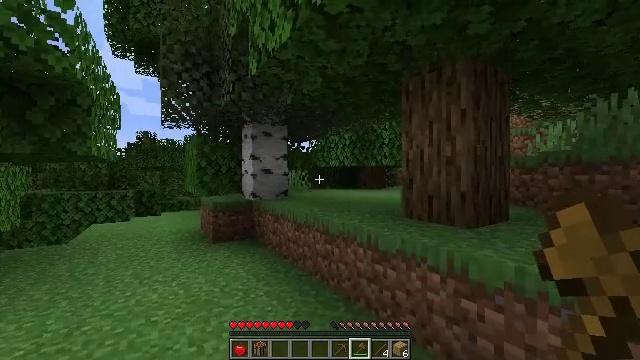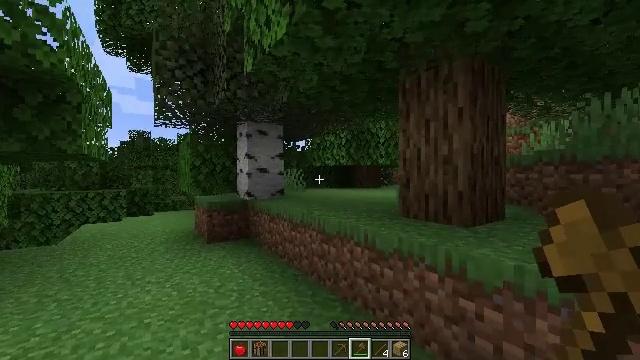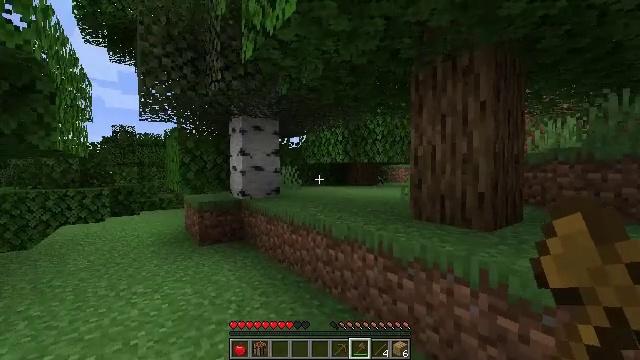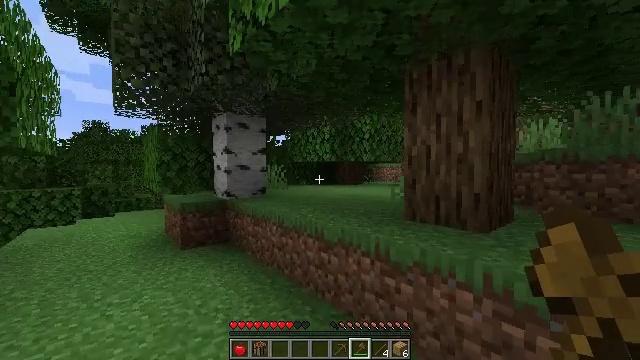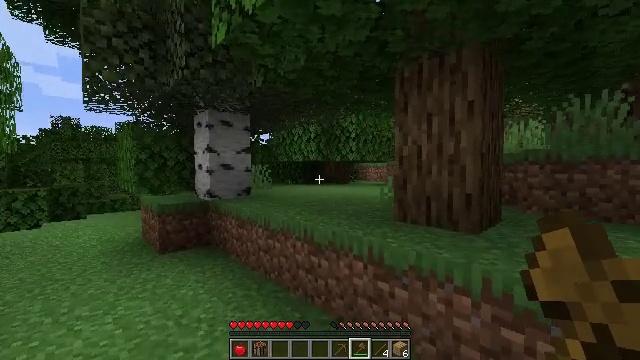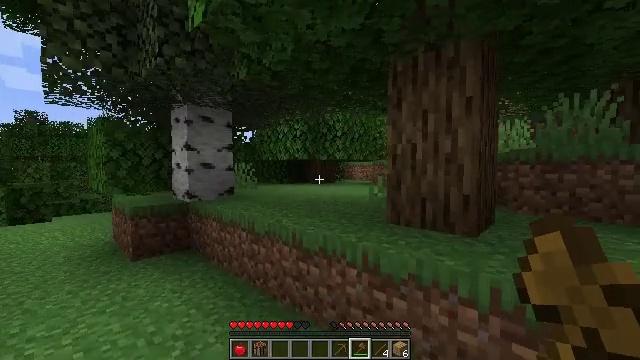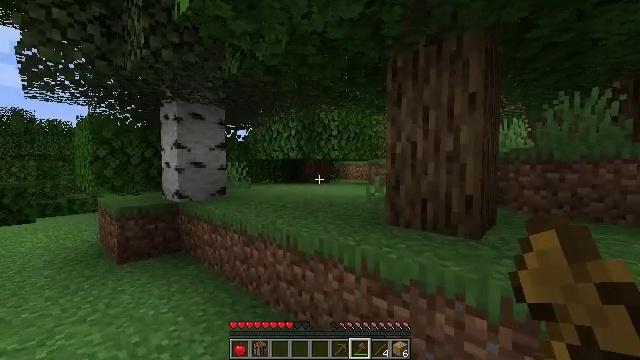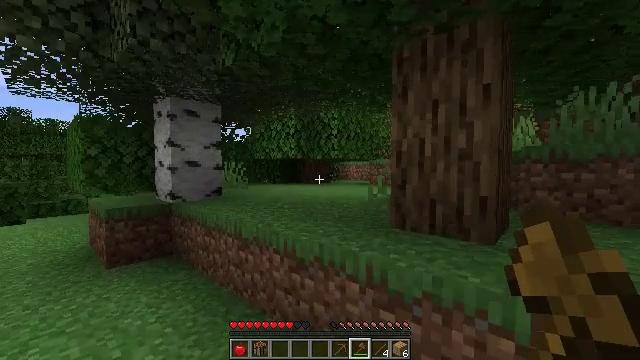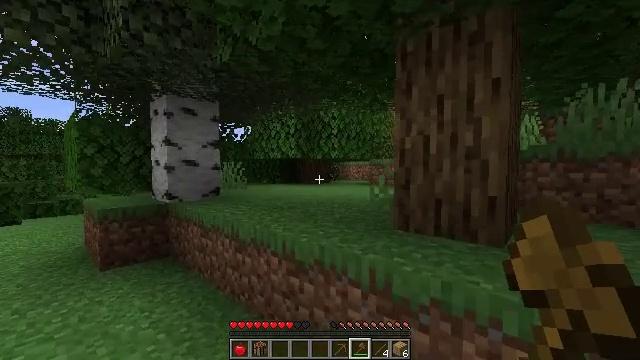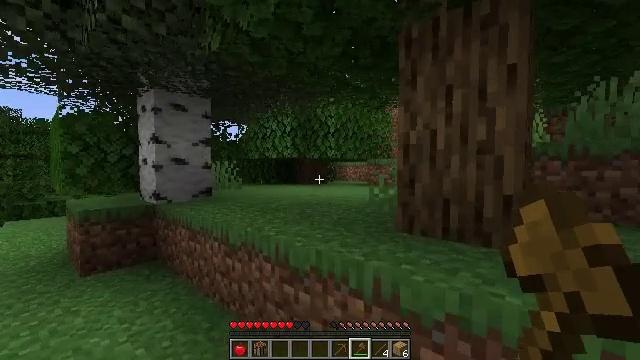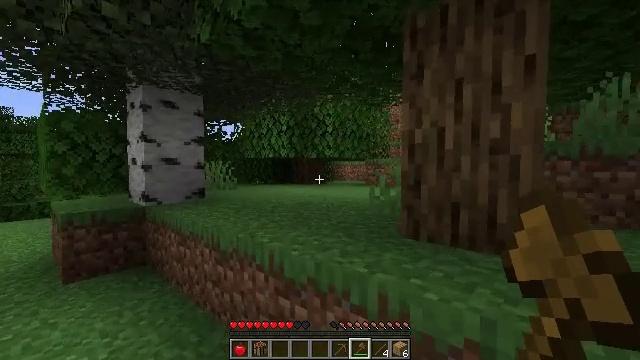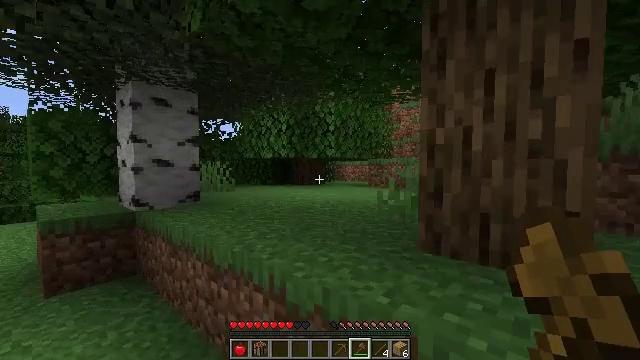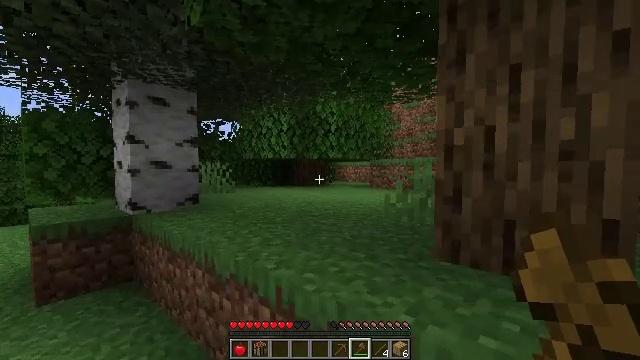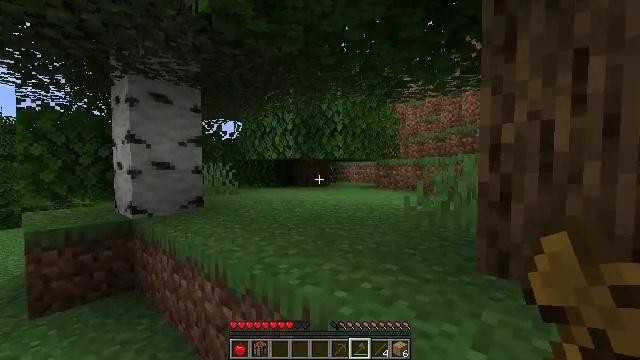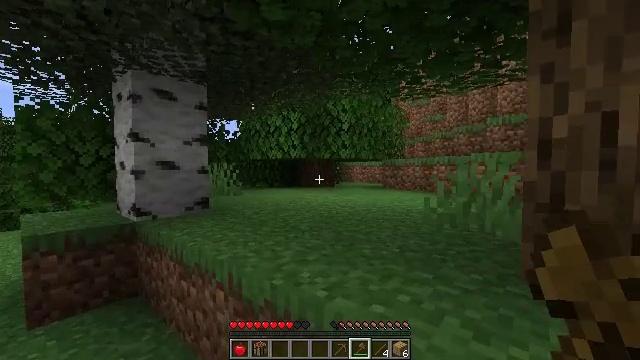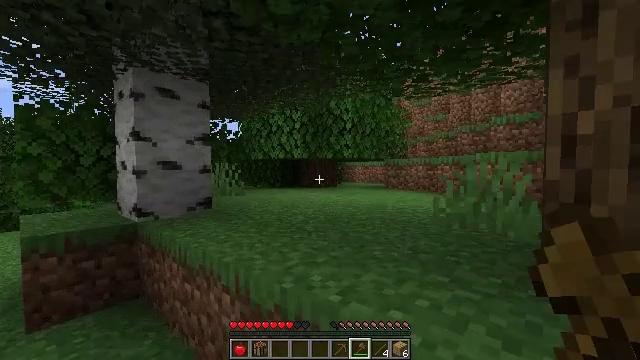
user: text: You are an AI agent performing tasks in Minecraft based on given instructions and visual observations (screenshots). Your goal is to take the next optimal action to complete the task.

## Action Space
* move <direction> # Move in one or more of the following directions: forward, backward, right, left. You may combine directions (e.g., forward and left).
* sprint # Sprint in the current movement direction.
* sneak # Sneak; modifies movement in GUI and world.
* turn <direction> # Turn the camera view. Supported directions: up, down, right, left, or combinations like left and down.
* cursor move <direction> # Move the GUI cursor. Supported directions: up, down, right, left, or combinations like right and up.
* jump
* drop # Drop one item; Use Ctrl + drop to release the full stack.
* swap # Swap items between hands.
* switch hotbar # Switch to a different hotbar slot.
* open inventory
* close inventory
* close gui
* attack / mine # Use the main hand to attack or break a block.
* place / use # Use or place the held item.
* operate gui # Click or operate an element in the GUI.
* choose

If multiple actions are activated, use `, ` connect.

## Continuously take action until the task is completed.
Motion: motion action
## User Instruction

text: Harvest the mushroom stem for materials.
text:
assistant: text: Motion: move forward and move left, turn right
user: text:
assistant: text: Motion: move forward and move left, turn right
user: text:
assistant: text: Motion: move forward and move left, turn right
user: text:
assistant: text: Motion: move forward, turn right
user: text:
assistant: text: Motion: move forward, turn right
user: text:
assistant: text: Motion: move forward, turn right
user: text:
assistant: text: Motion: move forward
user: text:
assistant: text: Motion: move forward
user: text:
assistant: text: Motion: move forward
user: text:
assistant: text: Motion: move forward
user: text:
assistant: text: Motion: move forward and move left
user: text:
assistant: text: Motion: move forward and move left
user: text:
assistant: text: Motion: move forward and move left
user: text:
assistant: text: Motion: move forward and move left
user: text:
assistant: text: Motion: move forward and move left
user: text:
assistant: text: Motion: move forward and move left, turn right
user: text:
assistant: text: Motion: move forward and move left, turn right
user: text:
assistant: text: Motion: move forward and move left, turn right
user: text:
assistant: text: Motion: move forward, turn right
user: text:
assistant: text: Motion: move forward, turn right
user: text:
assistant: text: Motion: move forward, turn right
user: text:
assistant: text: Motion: move forward, turn right
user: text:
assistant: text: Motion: move forward
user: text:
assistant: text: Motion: move forward, jump
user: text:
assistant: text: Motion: move forward, jump
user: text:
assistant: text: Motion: move forward, jump
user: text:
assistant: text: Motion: move forward, jump
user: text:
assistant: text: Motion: move forward, jump
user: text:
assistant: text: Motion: move forward, jump
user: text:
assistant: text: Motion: move forward, jump